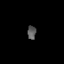
Tissue: lung
Cell type: Endothelial cells
Senescence score: 0.5673
Nuclear area (px): 115
Mean DAPI intensity: 89.678